Question: I attached a page in which level field exist but when i count level it gives wrong result,here is my query:
'''
select count(level) as basic from listing where a.level='70' group by a.level;
'''
It gives basic=3,but only one record exist with level=70
here is page:

How i get basic=1
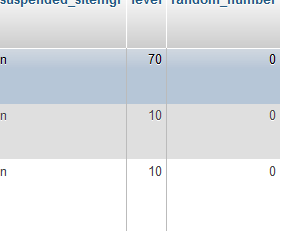
Answer: Try this:
'''
select count(lst.level) as basic
from listing lst
where lst.level='70'
group by lst.level;
'''
You missed 'from listing a' and 'count(a.level)' in your query.